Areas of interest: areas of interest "Community Center"
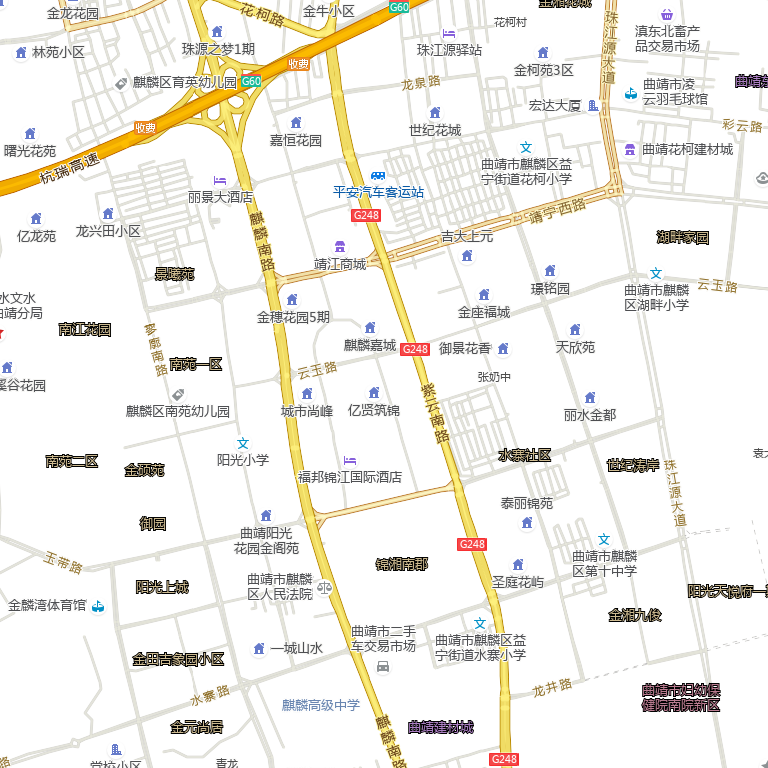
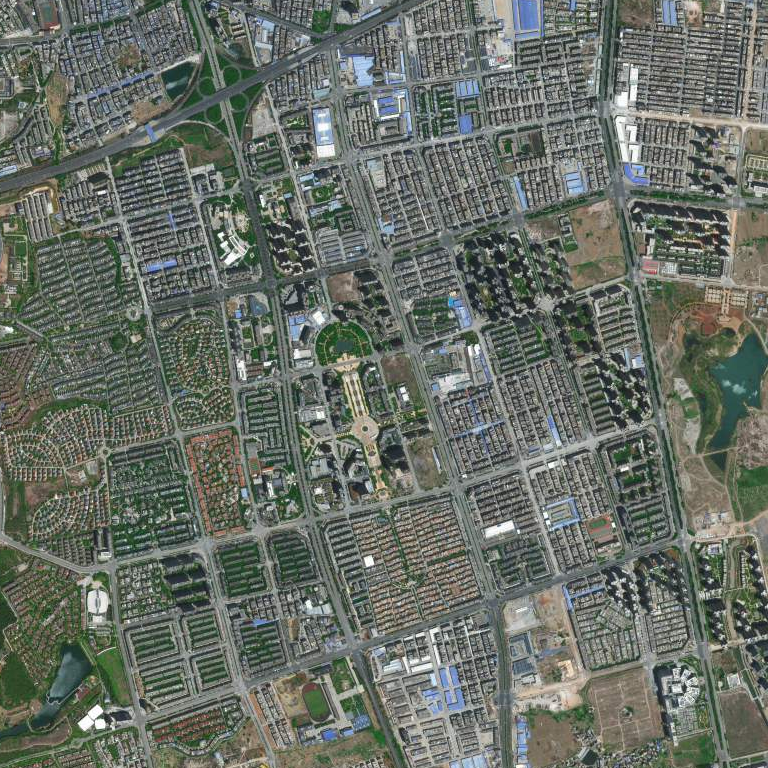